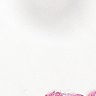
Metastatic tissue present: no